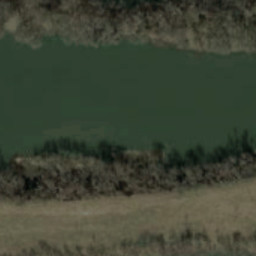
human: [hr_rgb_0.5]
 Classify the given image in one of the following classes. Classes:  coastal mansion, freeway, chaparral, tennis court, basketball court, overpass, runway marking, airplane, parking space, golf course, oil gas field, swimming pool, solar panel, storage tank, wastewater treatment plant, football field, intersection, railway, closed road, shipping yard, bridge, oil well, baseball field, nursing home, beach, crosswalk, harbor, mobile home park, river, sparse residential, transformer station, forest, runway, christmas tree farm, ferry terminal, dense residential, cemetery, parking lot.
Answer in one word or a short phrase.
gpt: river